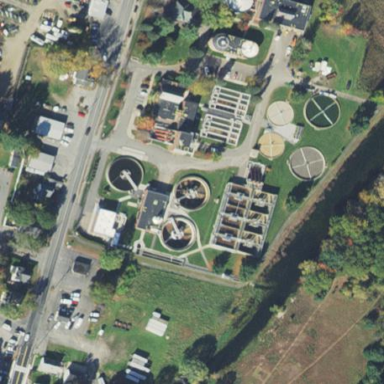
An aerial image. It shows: Wastewater plant protected by fence.